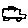
Label: car